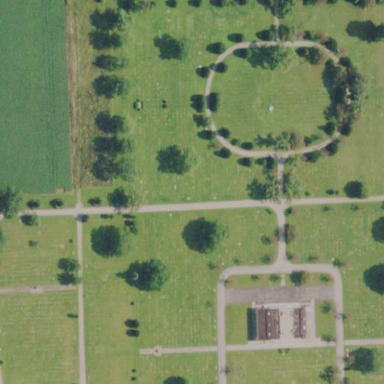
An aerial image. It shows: Cemetery.